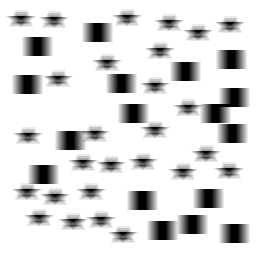
Squares: 17
Triangles: 0
Stars: 27
Total shapes: 44